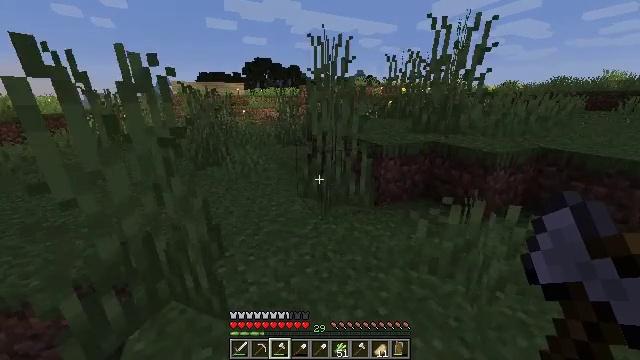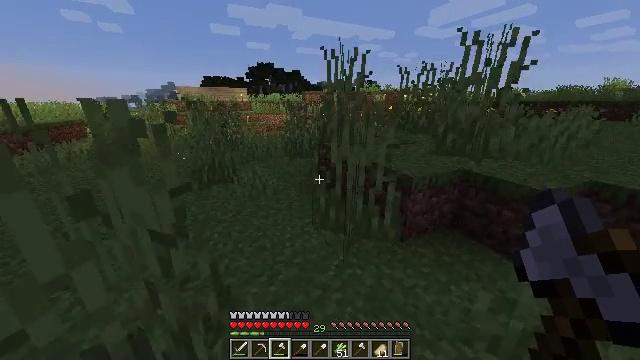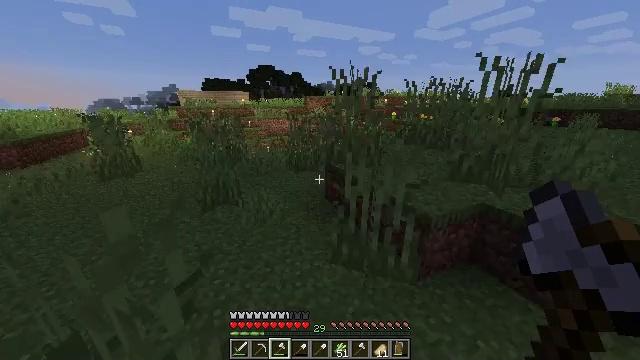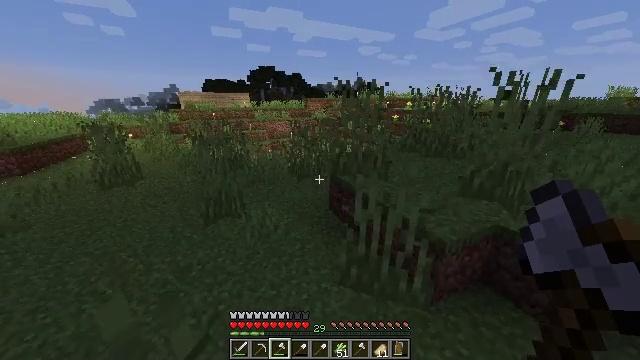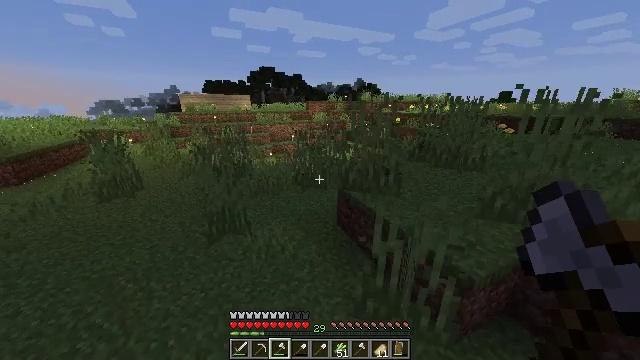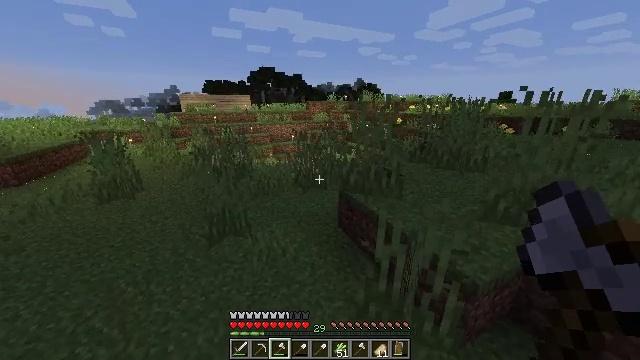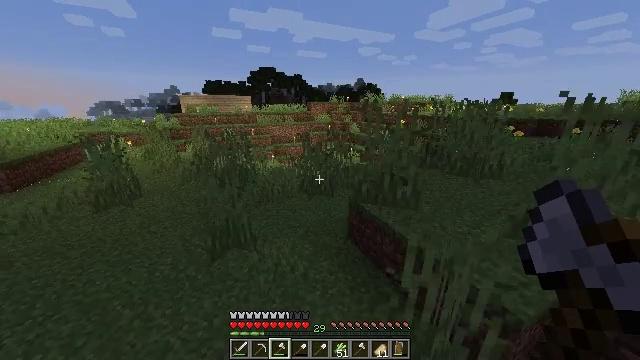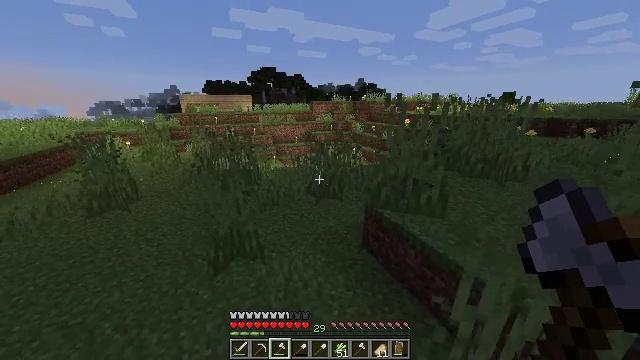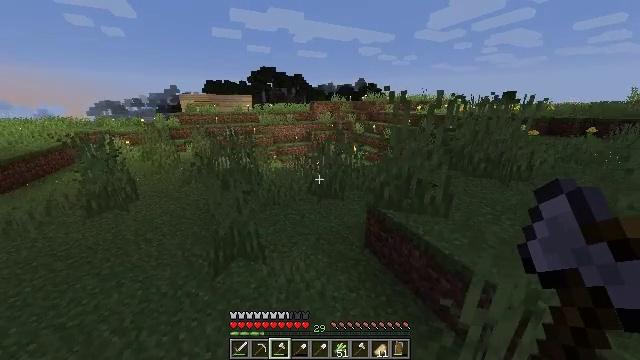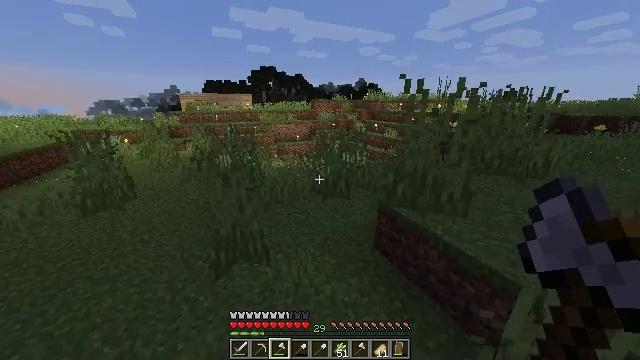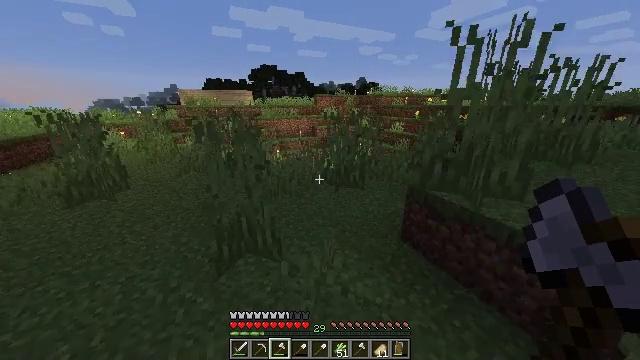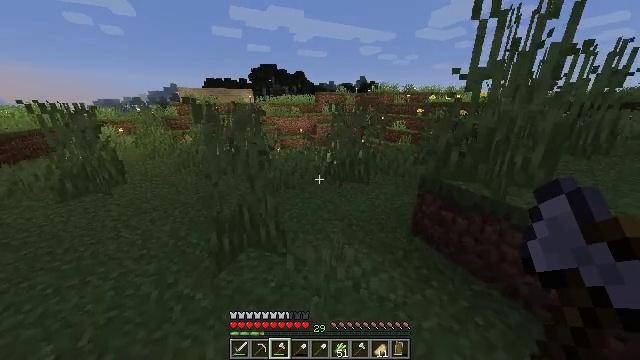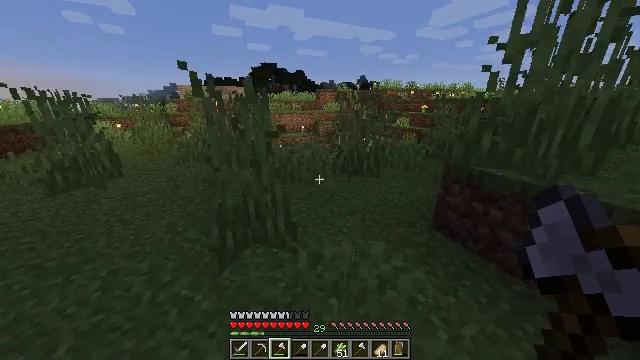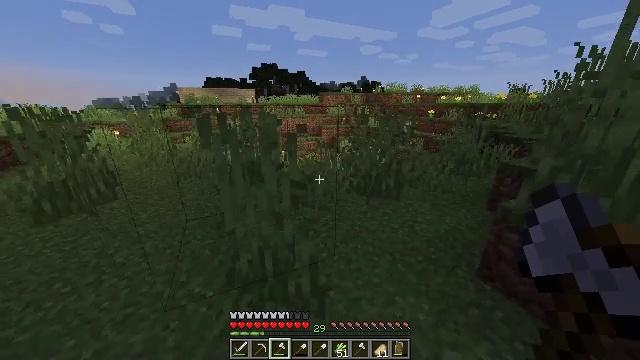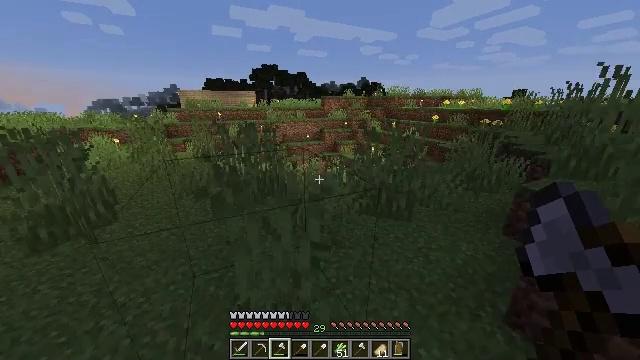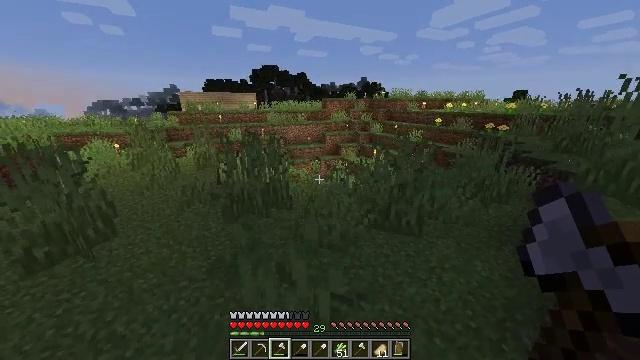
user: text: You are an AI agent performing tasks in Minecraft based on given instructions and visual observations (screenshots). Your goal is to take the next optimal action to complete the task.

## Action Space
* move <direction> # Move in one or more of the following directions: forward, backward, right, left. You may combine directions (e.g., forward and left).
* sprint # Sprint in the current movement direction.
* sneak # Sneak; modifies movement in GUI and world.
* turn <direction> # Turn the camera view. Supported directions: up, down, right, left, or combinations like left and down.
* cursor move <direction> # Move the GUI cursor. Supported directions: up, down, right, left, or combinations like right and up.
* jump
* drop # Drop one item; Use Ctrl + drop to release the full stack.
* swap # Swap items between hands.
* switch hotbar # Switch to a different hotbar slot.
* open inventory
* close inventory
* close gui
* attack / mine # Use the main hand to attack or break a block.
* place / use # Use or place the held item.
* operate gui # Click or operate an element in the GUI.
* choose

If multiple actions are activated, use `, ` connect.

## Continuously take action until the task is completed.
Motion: motion action
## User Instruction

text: Left click on the black bed to break it.
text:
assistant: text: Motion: move forward and move left, sprint, jump
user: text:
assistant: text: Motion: move forward and move left, sprint, jump
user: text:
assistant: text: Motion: move forward and move left, sprint, jump
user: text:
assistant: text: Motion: move forward and move left, sprint, jump
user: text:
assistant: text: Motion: move forward and move left, sprint, jump
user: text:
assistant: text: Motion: move forward and move left, sprint, jump
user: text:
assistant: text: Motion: move forward and move left, sprint, jump
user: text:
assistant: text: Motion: move forward and move left, sprint, jump
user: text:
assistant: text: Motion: move forward and move left, sprint, jump
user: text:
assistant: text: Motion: move forward and move left, sprint, jump
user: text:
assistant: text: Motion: move forward and move left, sprint, jump
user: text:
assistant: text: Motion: move forward and move left, sprint, jump
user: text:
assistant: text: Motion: move forward and move left, sprint, jump
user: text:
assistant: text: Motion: move forward and move left, sprint, jump
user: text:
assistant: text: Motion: move forward and move left, sprint, jump
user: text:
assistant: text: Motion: move forward and move left, sprint, jump
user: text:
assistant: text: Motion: move forward and move left, sprint, jump
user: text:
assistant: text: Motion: move forward and move left, sprint, jump
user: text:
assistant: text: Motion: move forward and move left, sprint, jump
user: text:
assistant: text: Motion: move forward and move left, sprint, jump
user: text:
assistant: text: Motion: move forward and move left, sprint, jump
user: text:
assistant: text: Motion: move forward and move left, sprint, jump
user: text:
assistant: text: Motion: move forward and move left, sprint, jump
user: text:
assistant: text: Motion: move forward and move left, sprint, jump
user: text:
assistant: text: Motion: move forward and move left, sprint, jump
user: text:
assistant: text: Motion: move forward and move left, sprint, jump
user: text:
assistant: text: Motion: move forward and move left, sprint, jump
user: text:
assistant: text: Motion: move forward and move left, sprint, jump
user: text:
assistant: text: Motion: move forward and move left, sprint, jump
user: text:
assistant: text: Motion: move forward and move left, sprint, jump